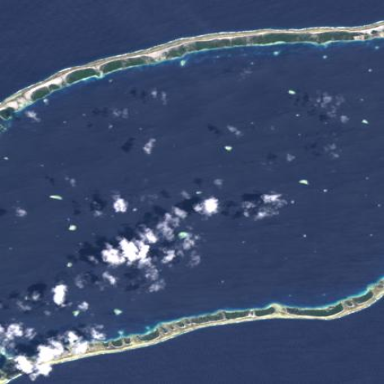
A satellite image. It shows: Maritime atoll boundary adorned with natural beauty. The place is atoll.